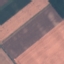
Land use / land cover class: AnnualCrop